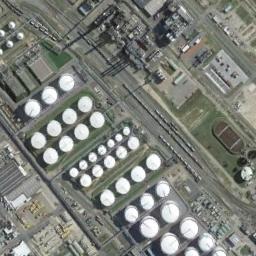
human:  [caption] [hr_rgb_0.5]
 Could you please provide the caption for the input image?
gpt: Many buildings are next to storage tanks .

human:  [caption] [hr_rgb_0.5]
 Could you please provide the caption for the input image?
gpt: There are many cars on the roads next to the storage tanks.

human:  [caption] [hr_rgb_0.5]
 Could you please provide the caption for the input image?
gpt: About half of the storage tanks on this open lot have their lids open .

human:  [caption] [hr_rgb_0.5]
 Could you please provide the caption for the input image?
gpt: There are many different-sized storage tanks and many buildings in the factory, And there are large lawns in the factory .

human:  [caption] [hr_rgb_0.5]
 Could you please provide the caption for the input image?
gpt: There are many white storage tanks arranged neatly .